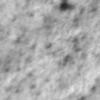
Label: no_change